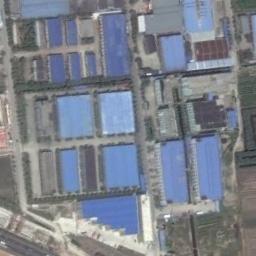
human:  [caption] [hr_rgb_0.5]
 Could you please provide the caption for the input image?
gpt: There is a road between the industrial areas .

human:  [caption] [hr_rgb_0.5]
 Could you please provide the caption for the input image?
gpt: Many houses of different shapes are in the industrial area .

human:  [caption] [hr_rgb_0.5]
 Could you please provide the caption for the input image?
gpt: Neatly planned factories and roads in an industrial area with green belts .

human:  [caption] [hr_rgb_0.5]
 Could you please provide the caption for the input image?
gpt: The industrial area has some neatly arranged blue workshops and other colors of workshops .

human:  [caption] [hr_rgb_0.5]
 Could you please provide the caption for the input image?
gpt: There are some blue buildings on the industrial area .